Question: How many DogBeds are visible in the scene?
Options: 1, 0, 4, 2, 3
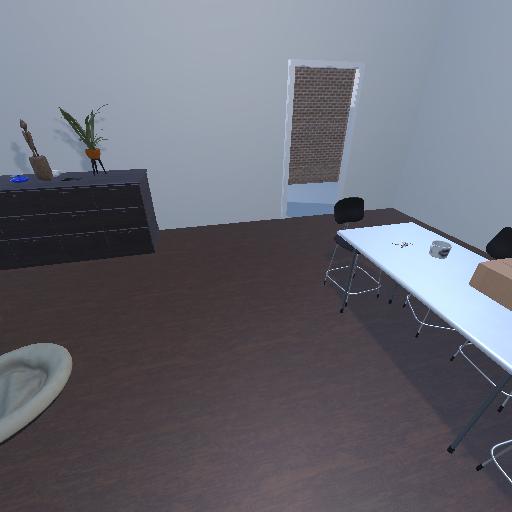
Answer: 1